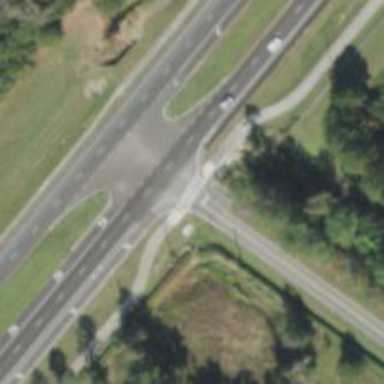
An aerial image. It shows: Marked crossing for cyclists on cycleway.